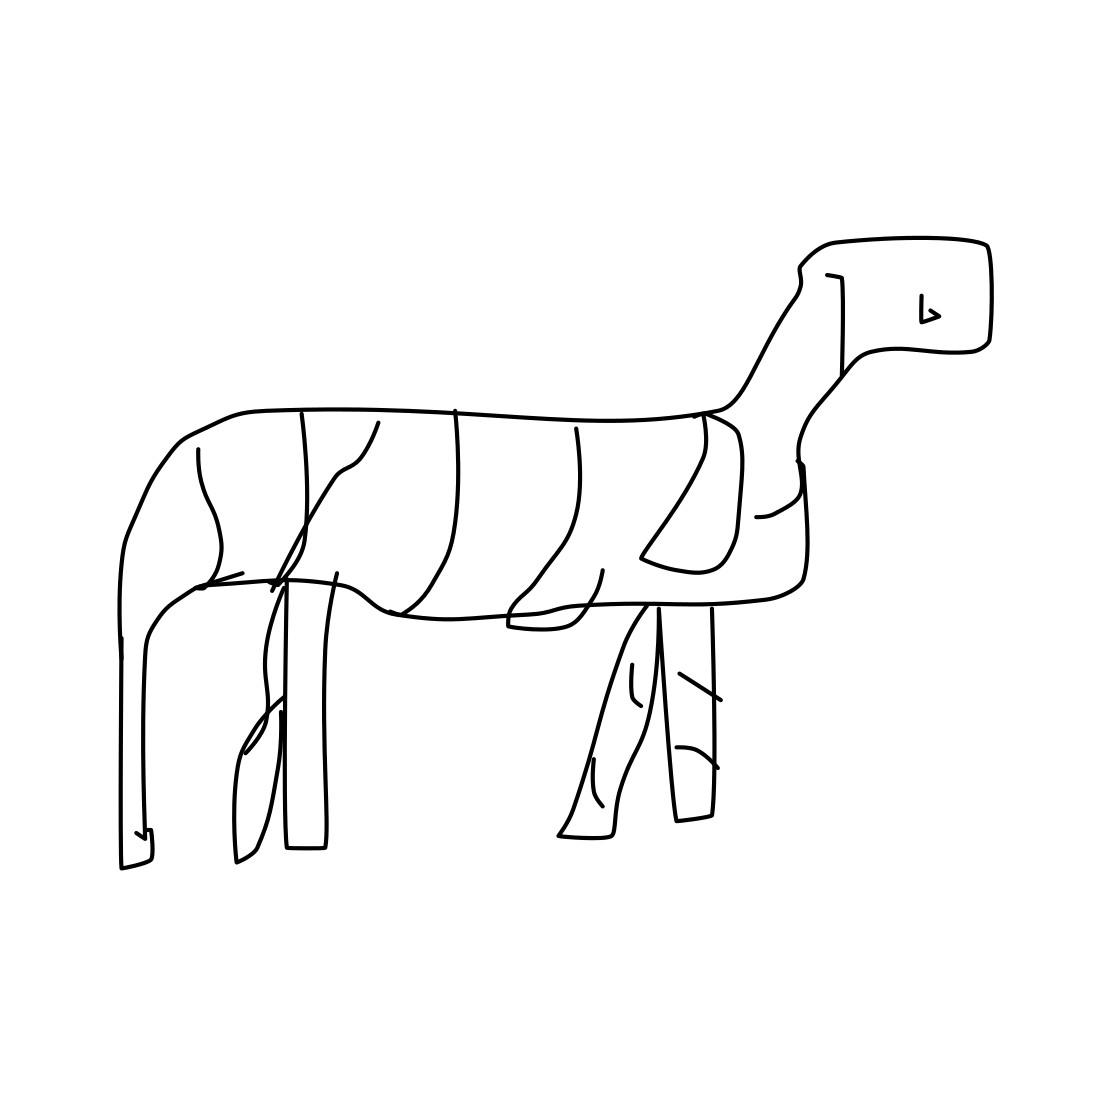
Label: zebra